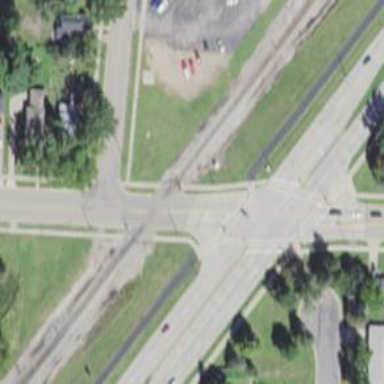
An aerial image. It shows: Railway crossing.